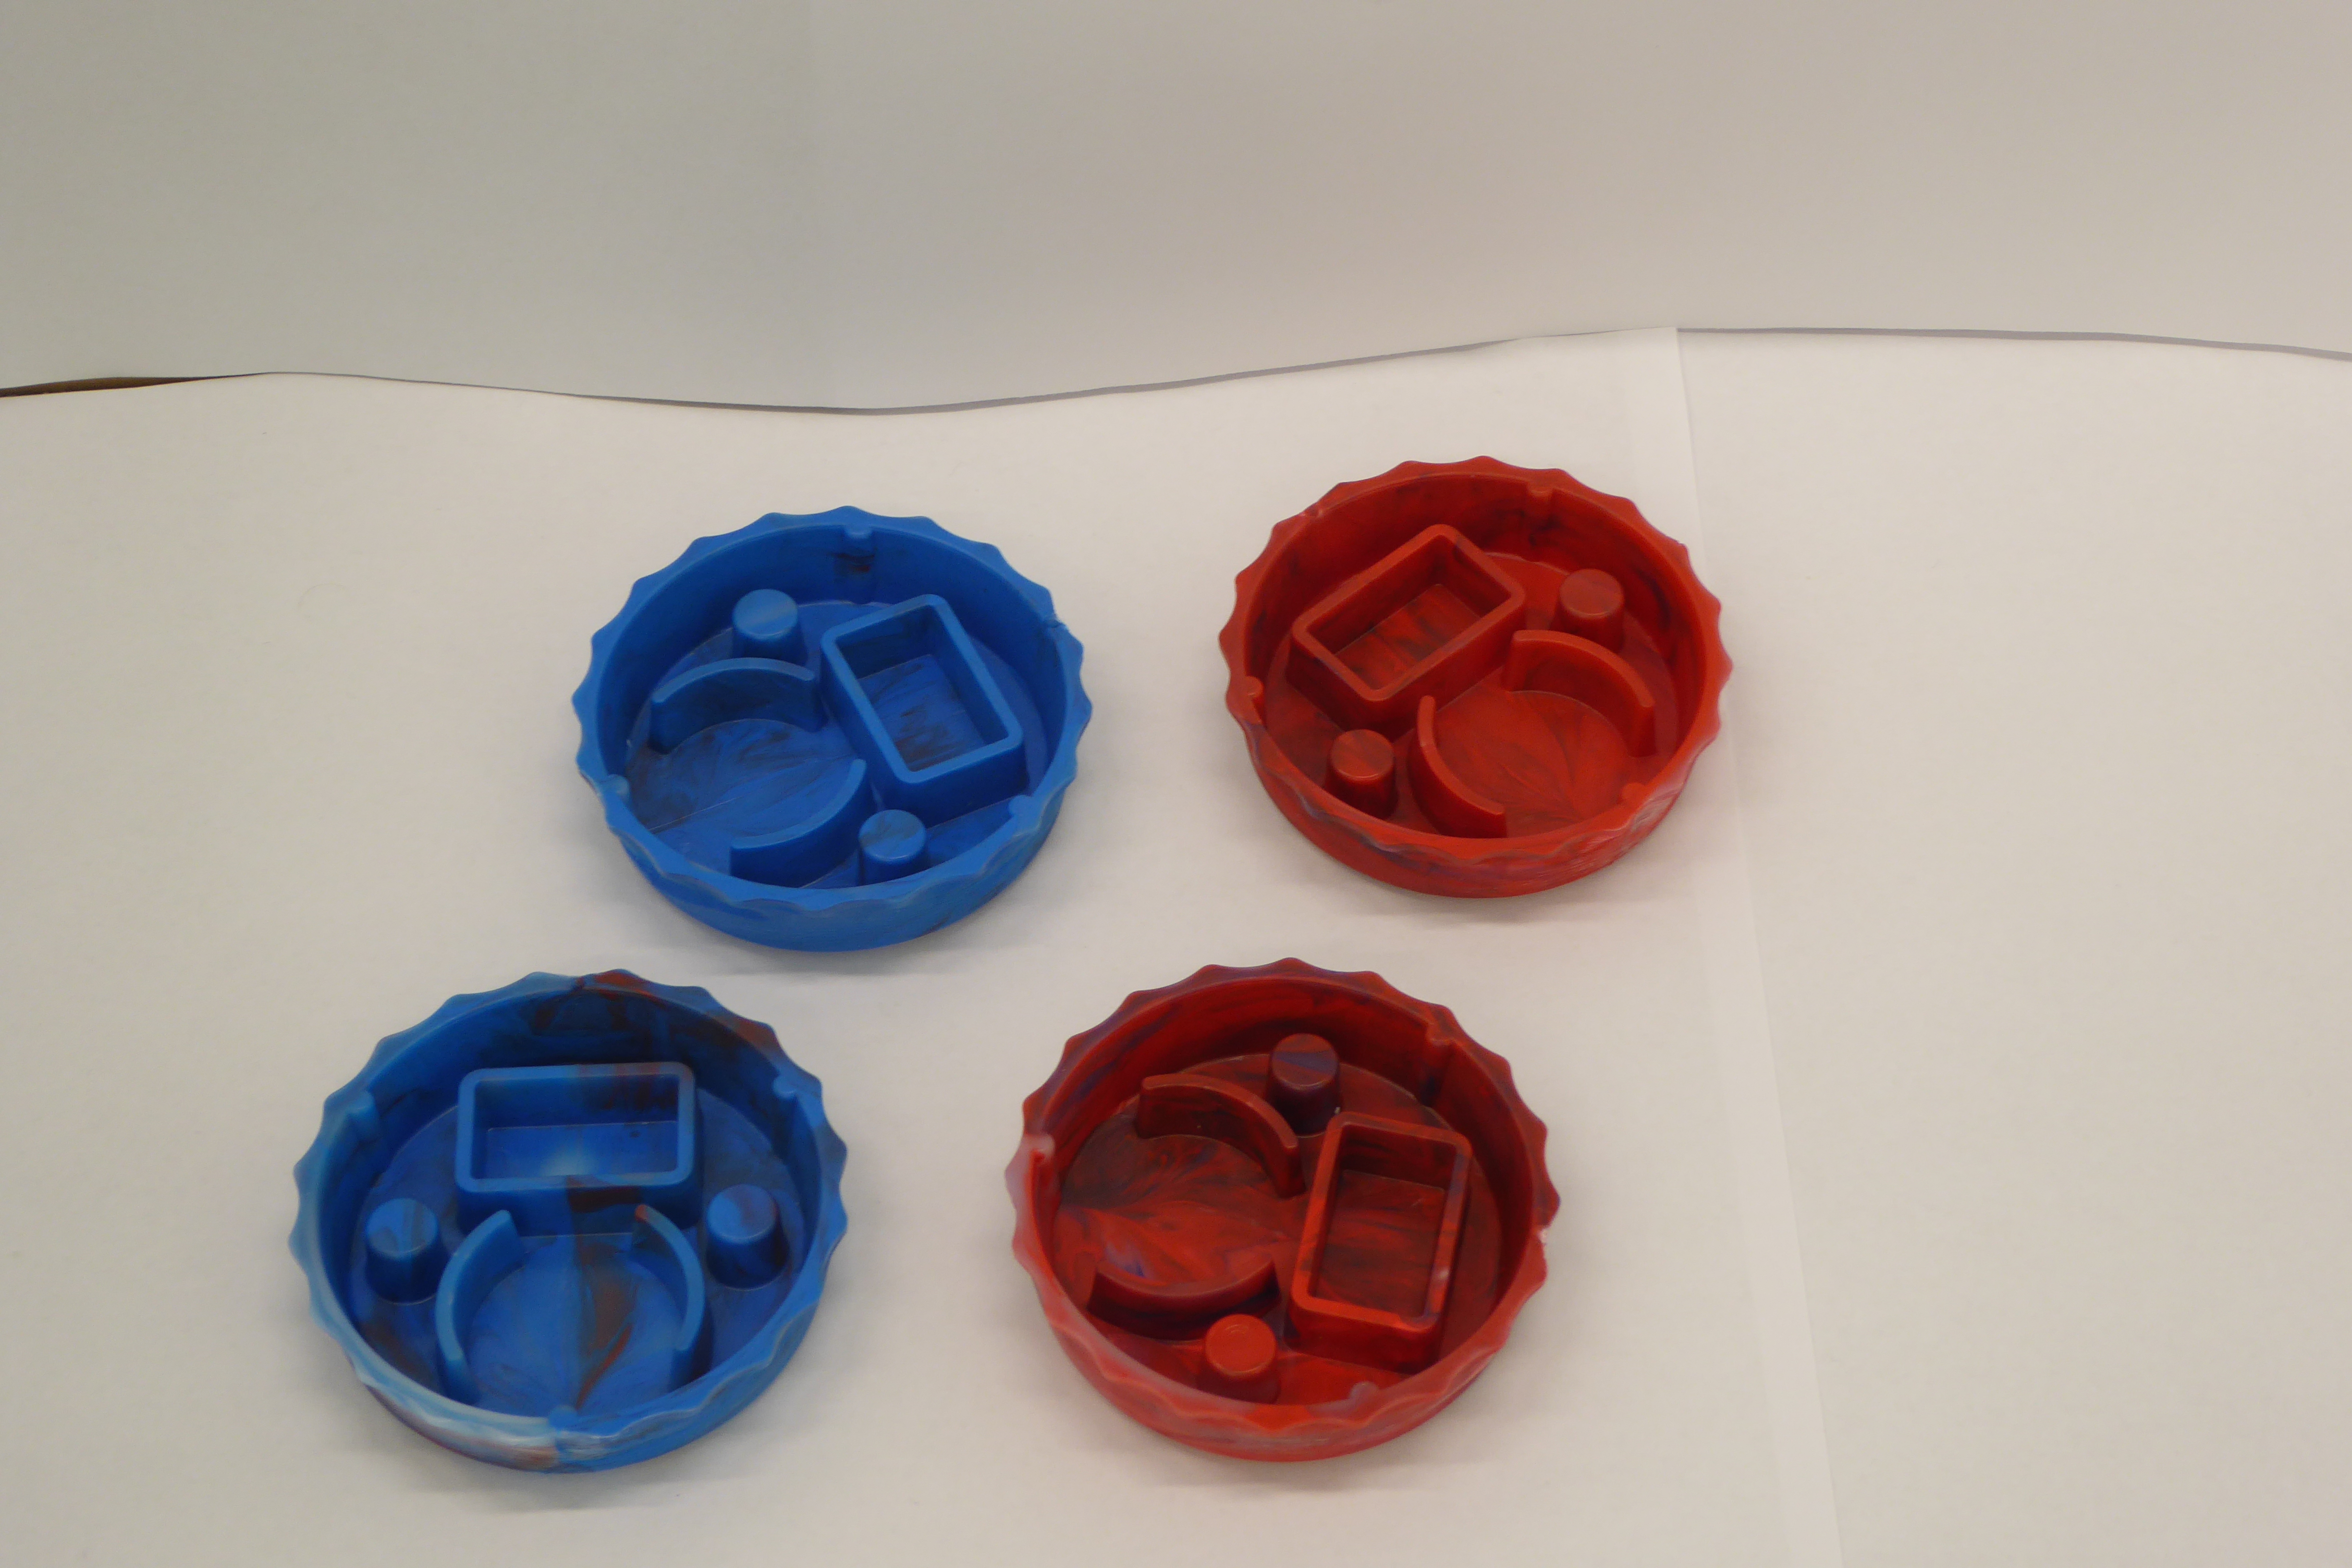
Label: Bottle Opener - Cover